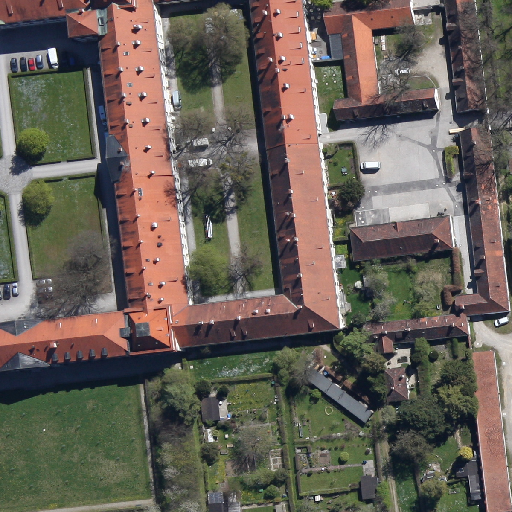
Referring expression: van